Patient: sex M, age 47
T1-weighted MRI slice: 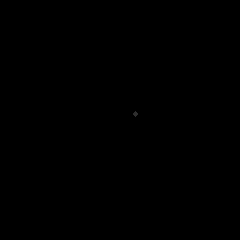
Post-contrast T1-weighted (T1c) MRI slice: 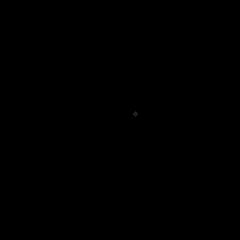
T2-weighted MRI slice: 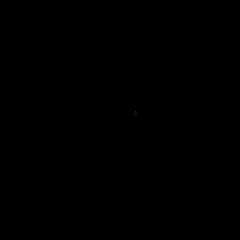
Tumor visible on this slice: no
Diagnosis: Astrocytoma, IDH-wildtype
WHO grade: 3